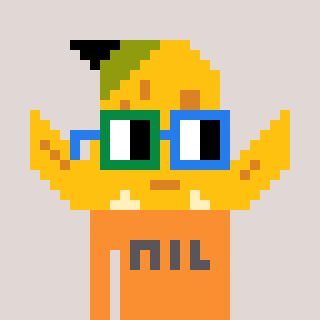
a pixel art character with square green and blue glasses, a banana-shaped head and a orange-colored body on a warm background